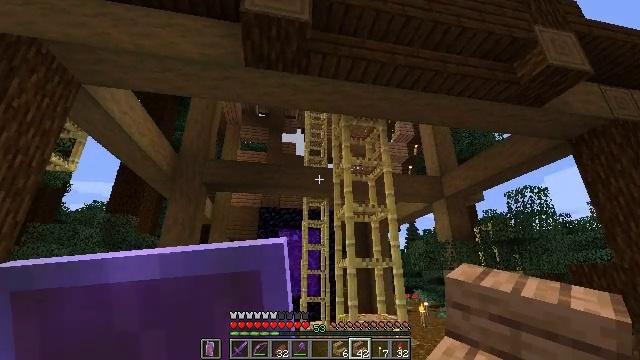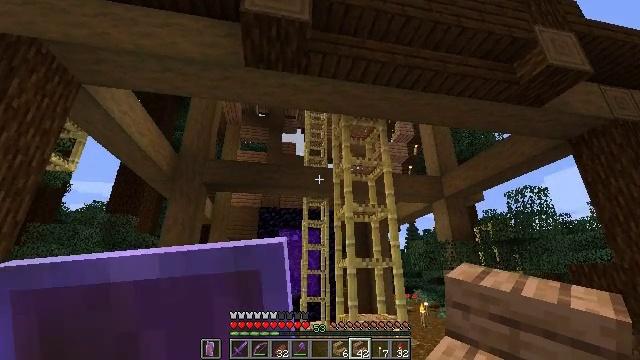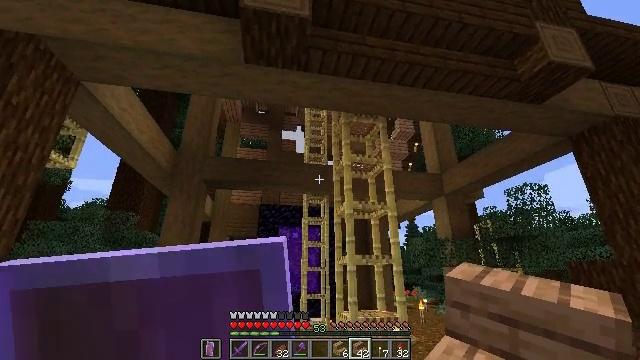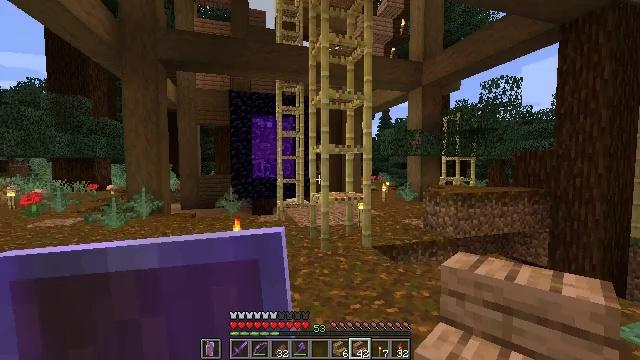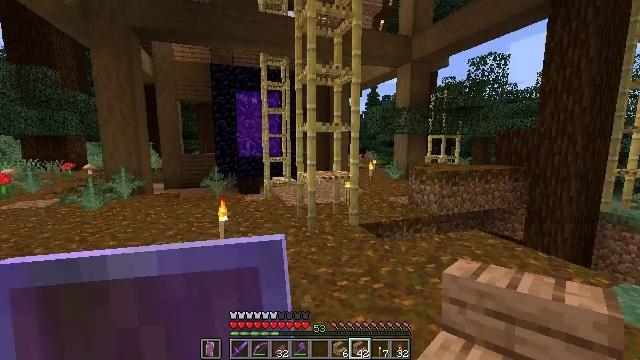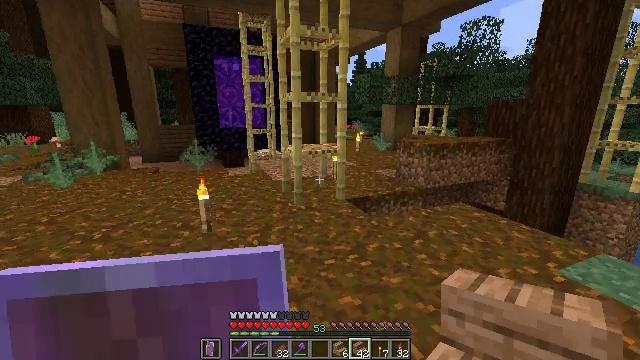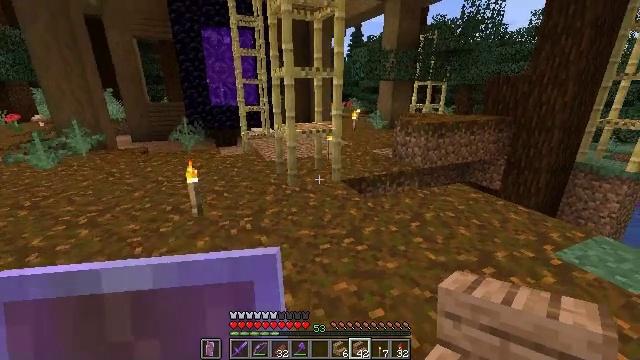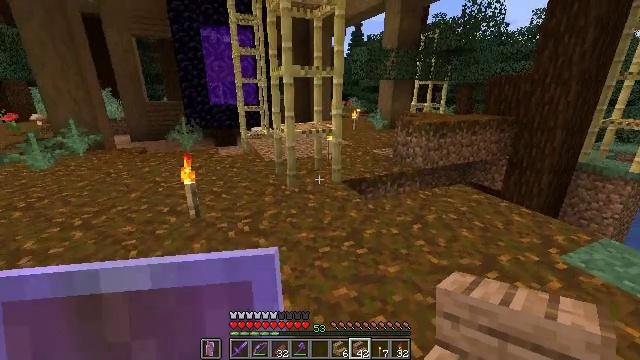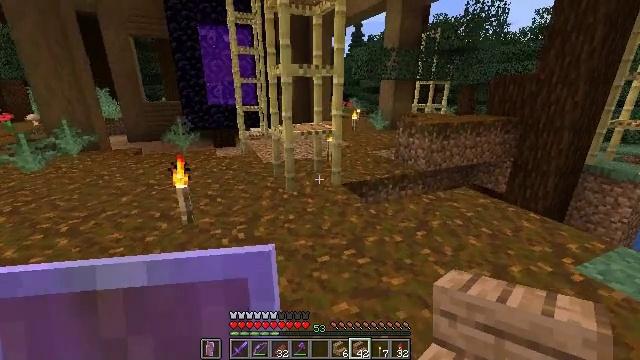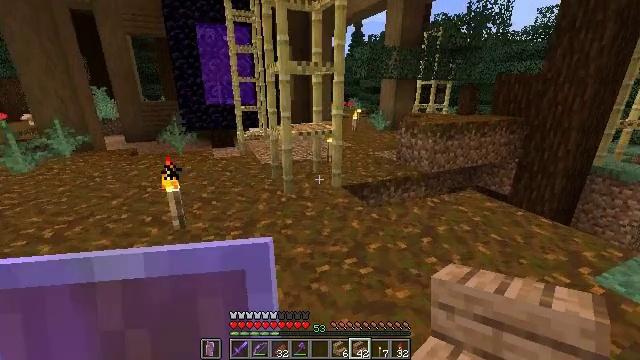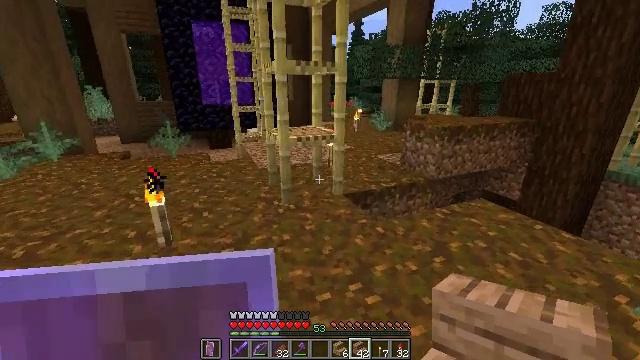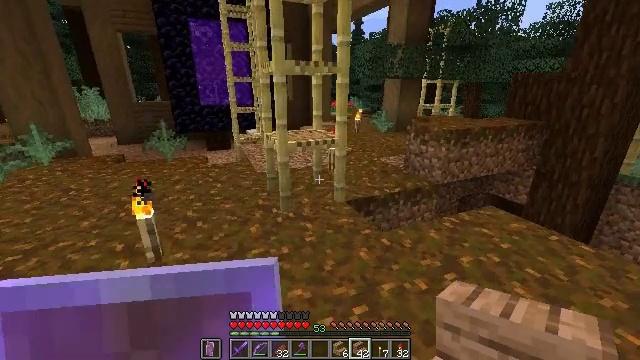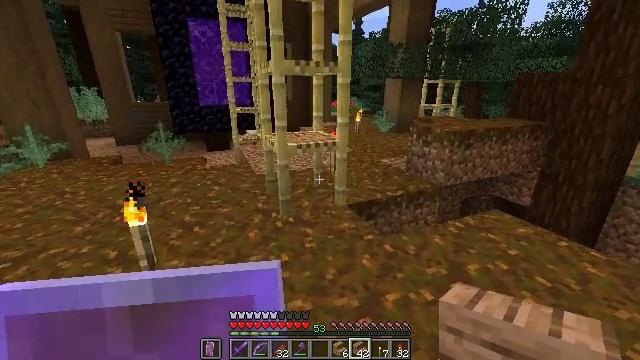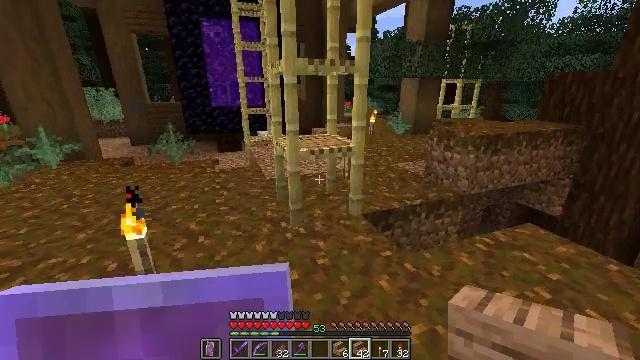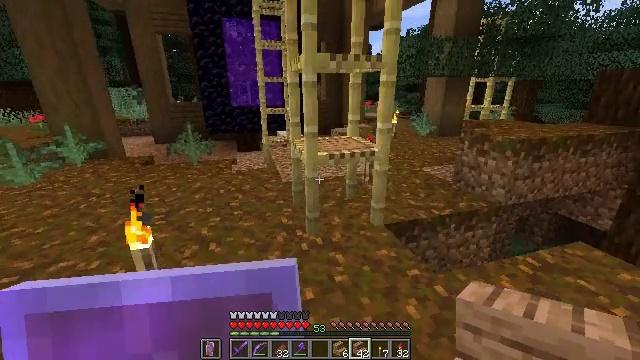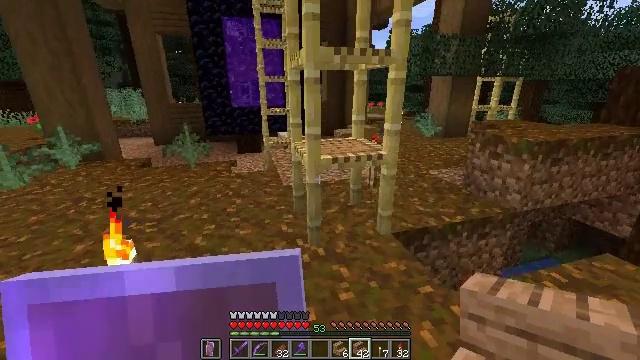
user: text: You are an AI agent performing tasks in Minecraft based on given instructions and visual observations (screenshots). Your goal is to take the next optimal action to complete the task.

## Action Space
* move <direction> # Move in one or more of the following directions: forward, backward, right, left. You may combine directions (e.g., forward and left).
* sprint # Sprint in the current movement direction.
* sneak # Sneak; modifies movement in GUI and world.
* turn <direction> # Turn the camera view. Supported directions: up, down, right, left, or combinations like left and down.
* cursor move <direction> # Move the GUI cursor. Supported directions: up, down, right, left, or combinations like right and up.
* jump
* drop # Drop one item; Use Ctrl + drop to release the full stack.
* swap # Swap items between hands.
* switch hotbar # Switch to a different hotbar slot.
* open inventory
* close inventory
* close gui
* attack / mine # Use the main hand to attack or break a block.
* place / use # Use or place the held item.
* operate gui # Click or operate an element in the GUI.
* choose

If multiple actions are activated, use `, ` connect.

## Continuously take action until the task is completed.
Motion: motion action
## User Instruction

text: Make jungle planks using jungle logs.
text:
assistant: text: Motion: no_op
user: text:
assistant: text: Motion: no_op
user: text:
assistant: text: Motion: turn right and down
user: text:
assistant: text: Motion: move forward, turn right and down
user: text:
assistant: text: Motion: move forward, turn right and down
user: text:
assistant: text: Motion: move forward, turn right and down
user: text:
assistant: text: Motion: move forward
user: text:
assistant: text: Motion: move forward
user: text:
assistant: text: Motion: move forward
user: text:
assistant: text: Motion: move forward
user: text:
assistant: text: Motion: move forward
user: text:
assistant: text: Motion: move forward
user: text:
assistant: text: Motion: move forward, turn left
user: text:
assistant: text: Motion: move forward, turn left
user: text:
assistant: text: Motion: move forward
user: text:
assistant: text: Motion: move forward
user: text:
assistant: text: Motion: move forward
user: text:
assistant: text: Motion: move forward
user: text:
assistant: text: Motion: move forward
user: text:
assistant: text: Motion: move forward
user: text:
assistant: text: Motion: move forward
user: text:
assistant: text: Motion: move forward
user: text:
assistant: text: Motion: move forward
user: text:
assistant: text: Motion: move forward
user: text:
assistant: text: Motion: move forward
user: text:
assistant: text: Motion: move forward
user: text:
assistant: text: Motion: move forward, turn left and down
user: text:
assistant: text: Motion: move forward
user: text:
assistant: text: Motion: move forward
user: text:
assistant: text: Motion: no_op